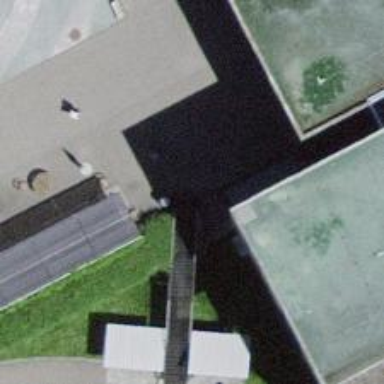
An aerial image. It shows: Paved footway.